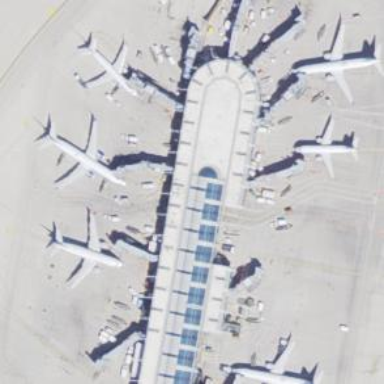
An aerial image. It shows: Airport gate.